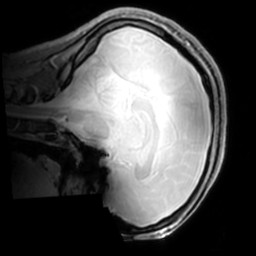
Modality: PDw
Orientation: sagittal
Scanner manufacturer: philips
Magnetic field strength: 7 T
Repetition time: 0.008 s
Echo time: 0.001974 s